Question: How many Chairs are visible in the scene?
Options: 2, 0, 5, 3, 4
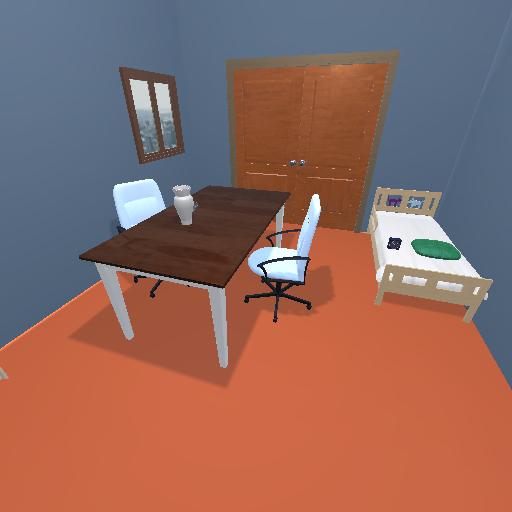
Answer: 2